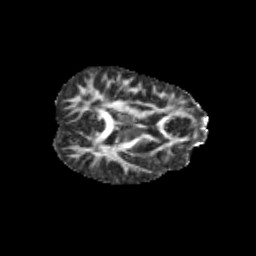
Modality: FA
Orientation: axial
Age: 9
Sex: female
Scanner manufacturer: siemens
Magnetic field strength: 3 T
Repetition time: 3.8 s
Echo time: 0.07 s